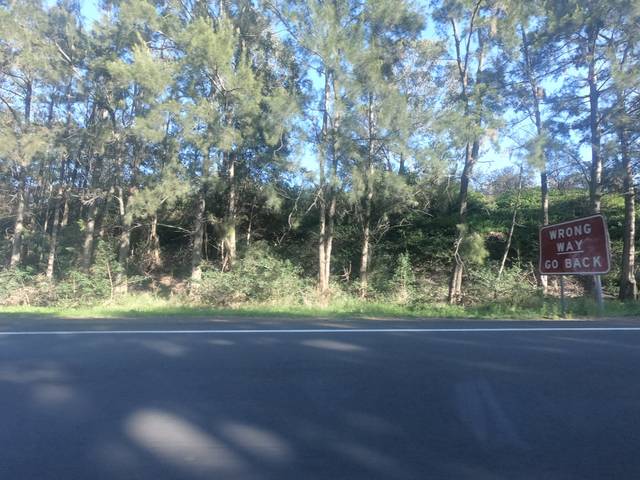
Region: Australia
Coordinates: -34.473, 150.833